Question: I'm working on a project where I am supposed to collect a specific table of data from weekly reports(excel documents), the data is sorted in lines, where each line contains a date, number of minutes, a code(1-7) and a comment.
I want each line from the repport to be imported into an existing excel-file("Mother-file"), which later on will be used for analysis-purposes.
The challenge here is making this thing automated. I already know an easy way of inputing theese data into the "mother-file" ,but it is a manual task which I would like to get automated.
So far i've been using commands like the one under, and basically copying it several times, before i edit the name of the excel-file (140923.xlsx) (the date).
'''
='F:\- RANHEIM\MPM\Bearbeidet resultatservice\[140923.xlsx]Sammendrag'!$B$4
'''
So I'm thinking that maybe the best thing would be a command/code that imports every line in the table from the weekly report (excel-file), in a specific folder. And maybe even a command/code for removing unused lines in the "mother-file", which came from empty lines in a weekly report.

The data to be retrieved is in fact three different types of data, that must be seen in corelation. Which brings me to my next question:
- Will I have to make three "SourceRange" to do the collection of the three datatypes? Or can I collect and save an entire row illustrated in the picture, in the motherfile?
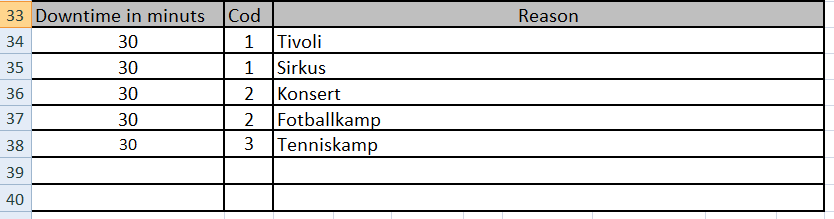
Answer: This is what I use. I've marked all the areas you would need to change to personalize it for your needs.
'''
Sub MergeAllWorkbooks()
Dim MyPath As String, FilesInPath As String
Dim MyFiles() As String
Dim SourceRcount As Long, FNum As Long
Dim mybook As Workbook, BaseWks As Worksheet
Dim sourceRange As Range, destrange As Range
Dim rnum As Long, CalcMode As Long
Dim OldName As String, NewName As String
'***Change this to the path\folder location of your files.***
MyPath = "C:\Folder\Path"
' Add a slash at the end of the path if needed.
If Right(MyPath, 1) <> "\" Then
MyPath = MyPath & "\"
End If
' If there are no Excel files in the folder, exit.
On Error GoTo ExitTheSub
FilesInPath = Dir(MyPath & "*.xl*")
If FilesInPath = "" Then
Exit Sub
End If
On Error GoTo 0
' Fill the myFiles array with the list of Excel files in the search folder.
FNum = 0
Do While FilesInPath <> ""
FNum = FNum + 1
ReDim Preserve MyFiles(1 To FNum)
MyFiles(FNum) = FilesInPath
FilesInPath = Dir()
Loop
' Loop through all files in the myFiles array.
If FNum > 0 Then
For FNum = LBound(MyFiles) To UBound(MyFiles)
Set mybook = Nothing
On Error Resume Next
Set mybook = Workbooks.Open(MyPath & MyFiles(FNum))
On Error GoTo 0
If Not mybook Is Nothing Then
On Error Resume Next
'***Set this to the name or number of the worksheet the data will be put.***
Set BaseWks = ThisWorkbook.Sheets("SheetName")
'***Change this range to fit your own needs. This is where it will look for the data.***
With mybook.Worksheets(1)
Set sourceRange = .Range("A2:M10000")
End With
If Err.Number > 0 Then
Err.Clear
Set sourceRange = Nothing
End If
On Error GoTo 0
rnum = BaseWks.Range("A" & Rows.Count).End(xlUp).Row + 1
If Not sourceRange Is Nothing Then
SourceRcount = sourceRange.Rows.Count
'***Set the destination range.***
Set destrange = BaseWks.Range("A" & rnum)
' Copy the values from the source range
' to the destination range.
With sourceRange
Set destrange = destrange. _
Resize(.Rows.Count, .Columns.Count)
End With
destrange.Value = sourceRange.Value
End If
BaseWks.Columns.AutoFit
Set sourceRange = Nothing
Set destrange = Nothing
Set BaseWks = Nothing
With mybook
'***Set the folder path for OldName to folder the file is located. Should be _
the same as MyPath in this case.***
OldName = "C:\Folder\Path\" & mybook.Name
'***Set the folder path for NewName where you would like to move the files _
once you've gotten the data from them. I generally just make another folder _
inside of the first and call it "Used"***
NewName = "C:\Folder\Path\Used\" & mybook.Name
mybook.Close (False)
Name OldName As NewName
End With
End If
Next FNum
End If
ExitTheSub:
On Error Resume Next
ThisWorkbook.Save
On Error GoTo 0
End Sub
'''